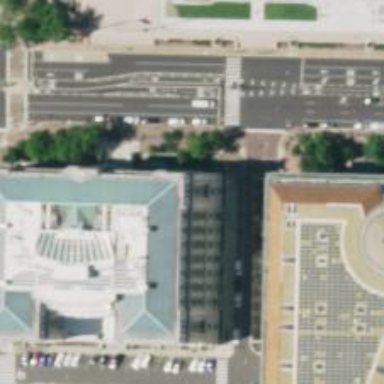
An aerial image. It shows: Government townhall office building.